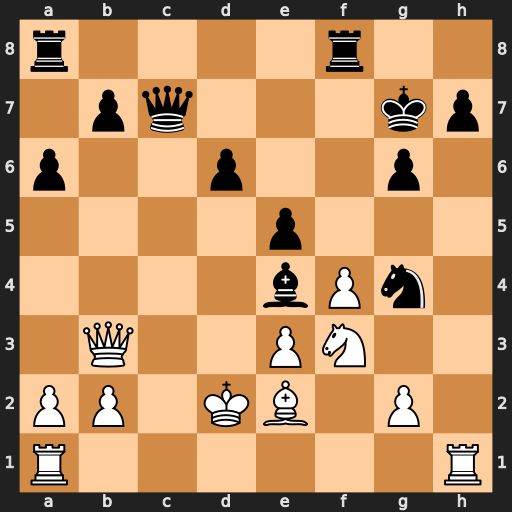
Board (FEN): r4r2/1pq3kp/p2p2p1/4p3/4bPn1/1Q2PN2/PP1KB1P1/R6R
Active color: w
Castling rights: -
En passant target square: -
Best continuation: Rxh7+ Kxh7 Ng5+ Kg7 Ne6+